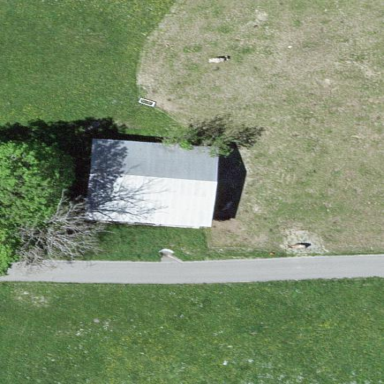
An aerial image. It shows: Barn.